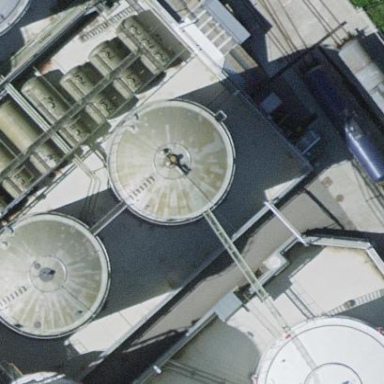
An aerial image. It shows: Industrial building with storage tank.